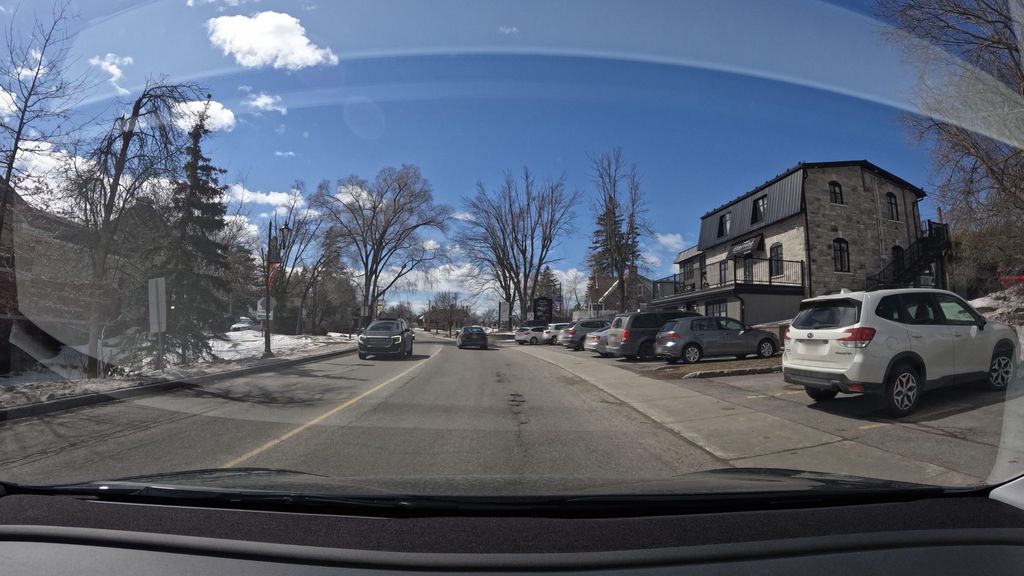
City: montreal